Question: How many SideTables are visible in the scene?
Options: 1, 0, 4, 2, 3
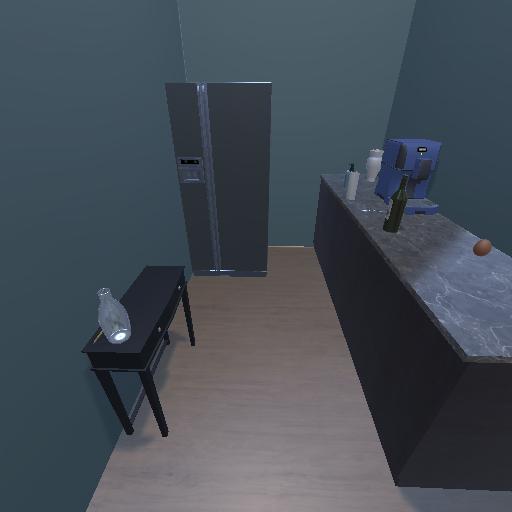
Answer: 1